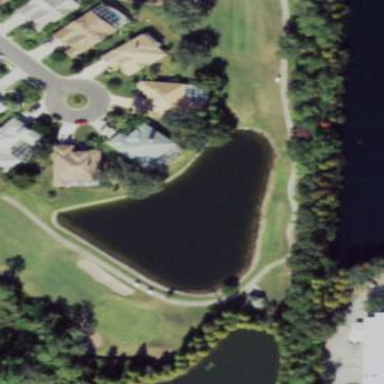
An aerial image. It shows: Water hazard in golf course. The hazard is natural water feature.